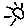
Label: sun